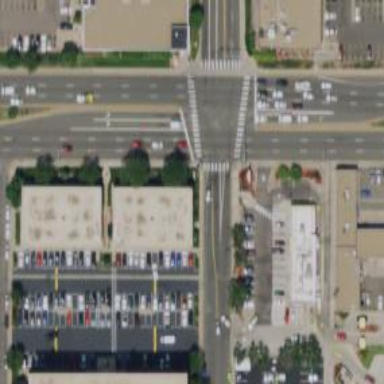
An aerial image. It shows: Zebra crossing with clear markings.